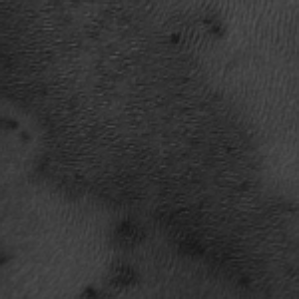
Label: frost